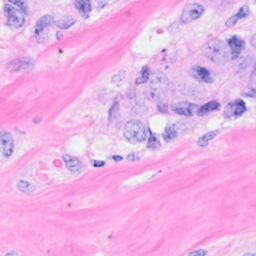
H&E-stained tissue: Breast